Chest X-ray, PA view. Patient: 58 years old, sex F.
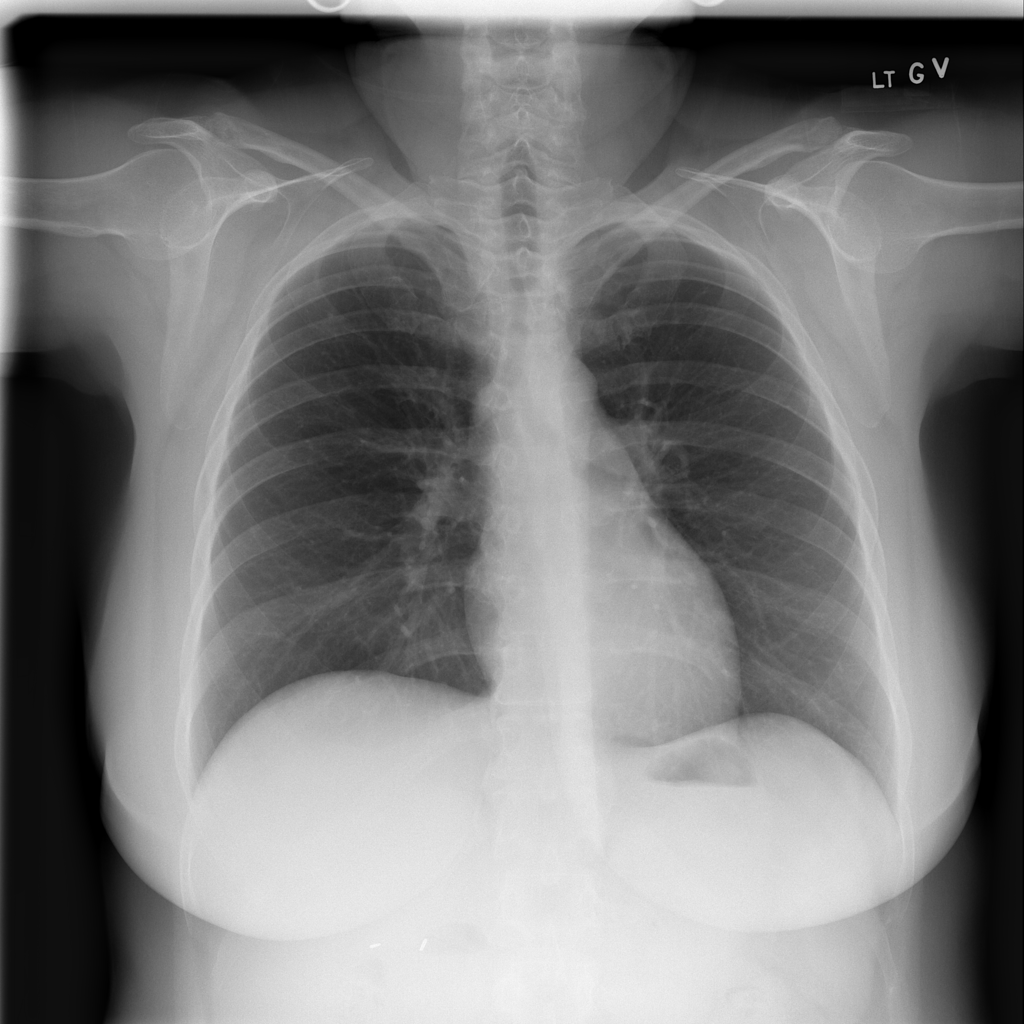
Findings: No Finding